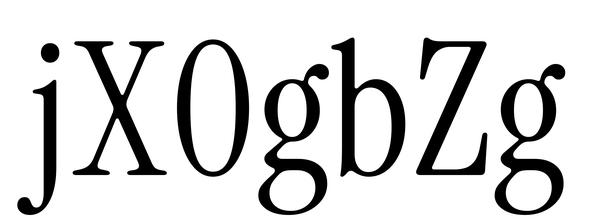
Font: InstrumentSerif-Regular